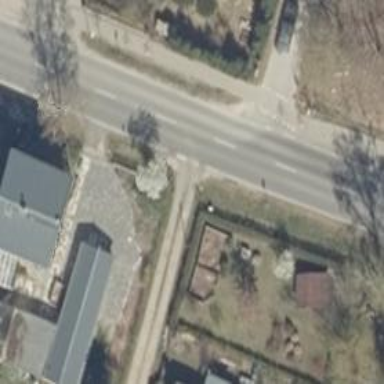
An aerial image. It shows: Road with "give way" sign.